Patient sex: M
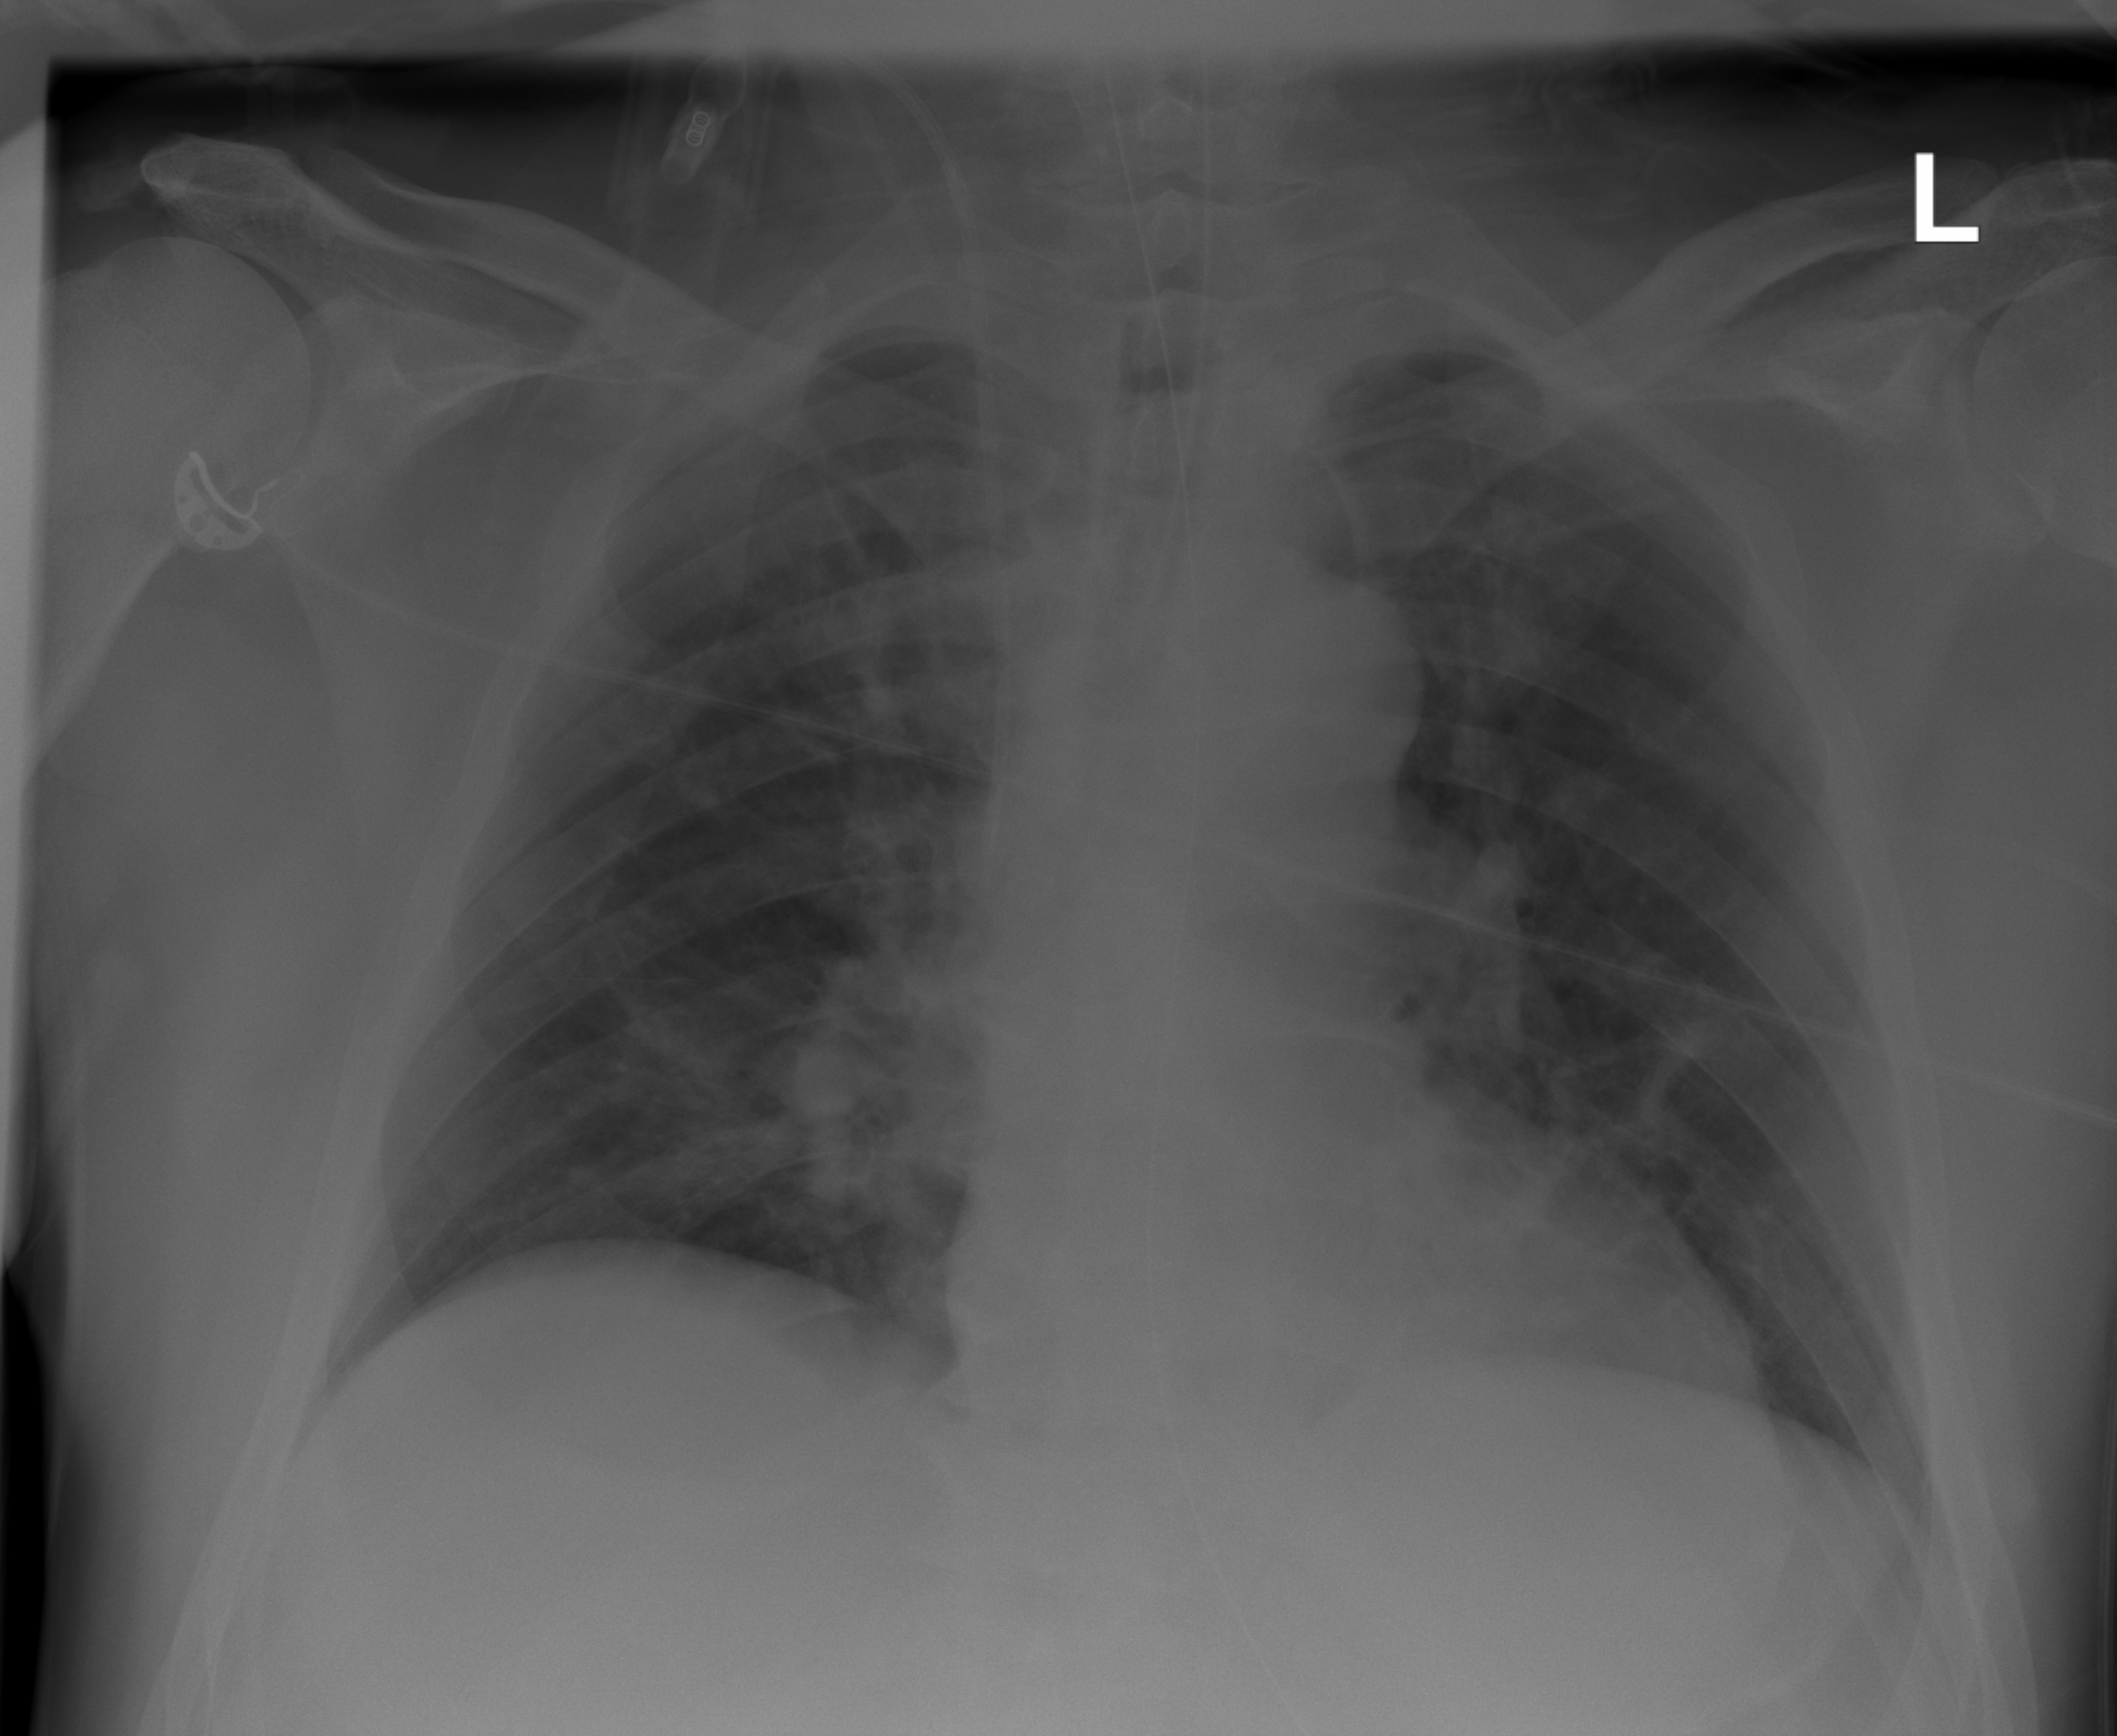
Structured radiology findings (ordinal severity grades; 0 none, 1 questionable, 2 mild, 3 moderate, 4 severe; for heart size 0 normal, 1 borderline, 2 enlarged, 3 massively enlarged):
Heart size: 0
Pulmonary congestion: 2
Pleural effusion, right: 0
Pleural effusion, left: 0
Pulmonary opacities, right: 1
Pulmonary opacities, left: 1
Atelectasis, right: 2
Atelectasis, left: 2